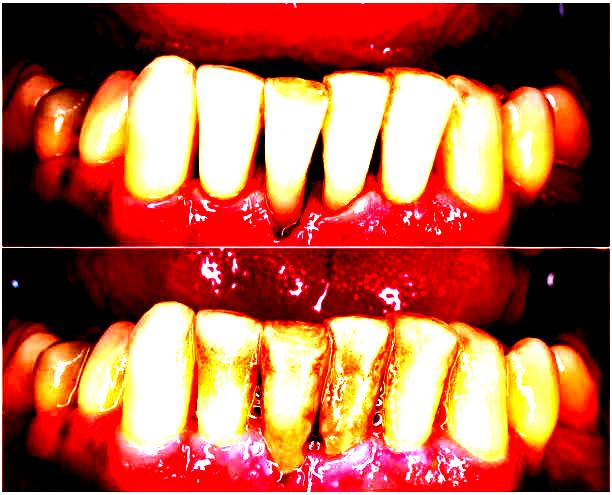
Condition: Calculus